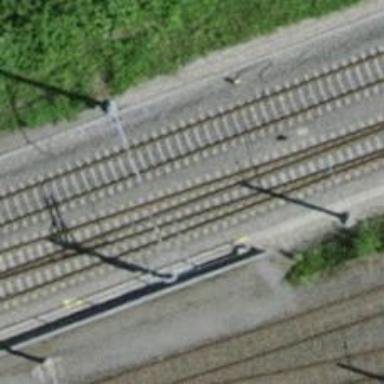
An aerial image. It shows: Rail siding with electrified contact lines.